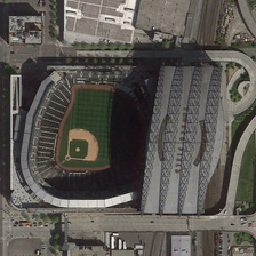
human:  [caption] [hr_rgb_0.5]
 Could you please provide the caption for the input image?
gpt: the stadium beside the tall buildings in good order .

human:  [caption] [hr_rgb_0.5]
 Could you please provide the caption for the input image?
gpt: Large stadium surrounded by lush trees.

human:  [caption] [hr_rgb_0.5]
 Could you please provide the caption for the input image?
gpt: The stadium is on a stadium near several buildings.

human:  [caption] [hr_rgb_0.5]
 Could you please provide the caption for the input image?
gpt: The baseball field is near several buildings in the stadium.

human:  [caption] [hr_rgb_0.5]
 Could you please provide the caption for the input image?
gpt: The stadium is surrounded by thick trees.